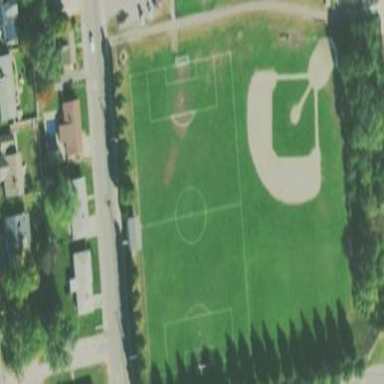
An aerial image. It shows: Soccer pitch with grass surface for leisure land.